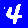
Digit: 4